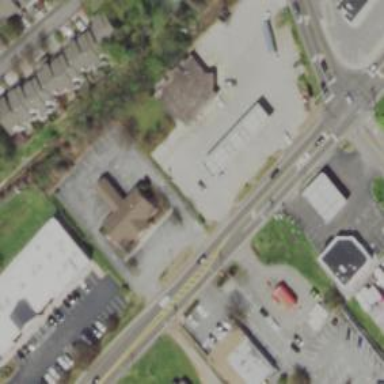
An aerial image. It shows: Convenience shop.